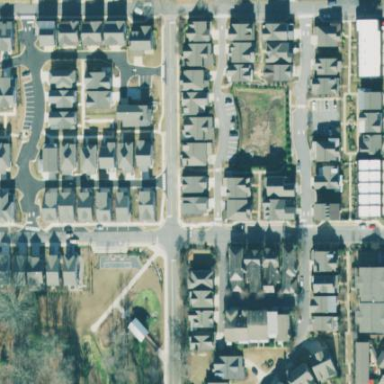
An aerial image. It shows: Residential area within neighborhood.